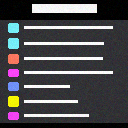
Screen state: on